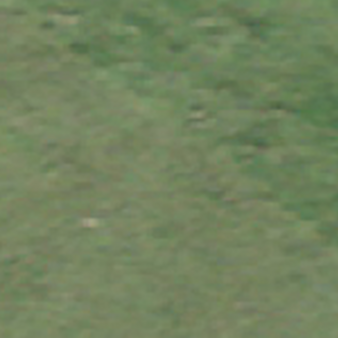
Label: other